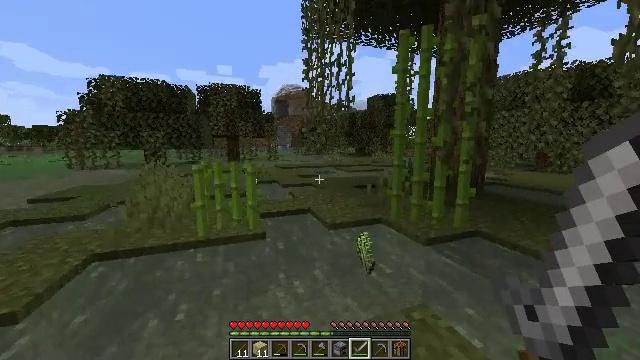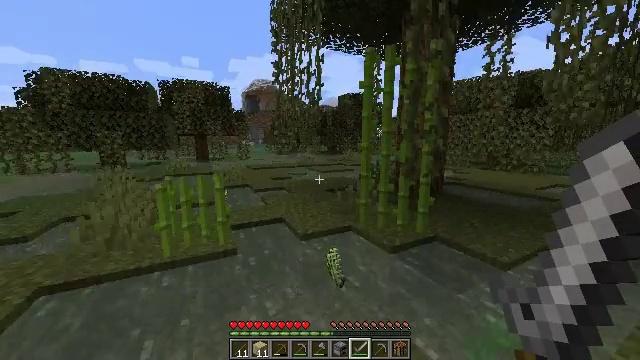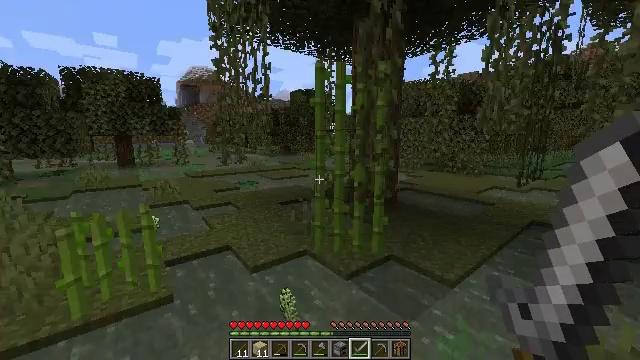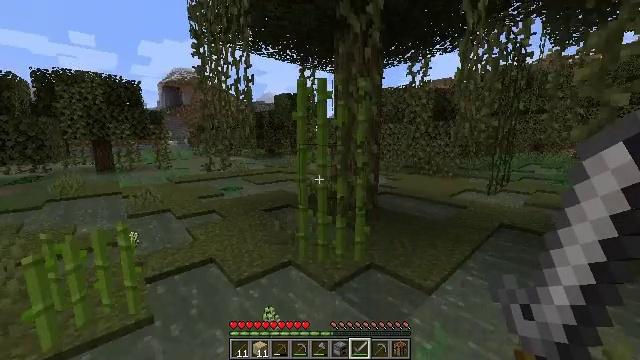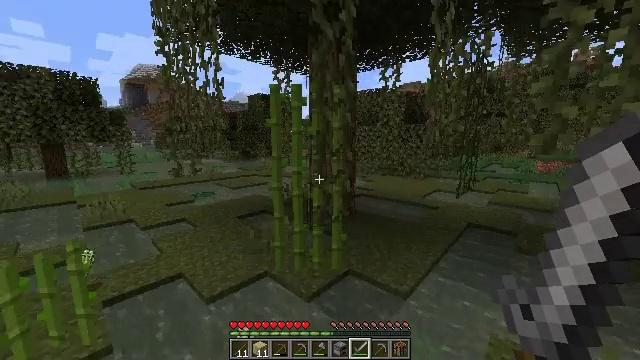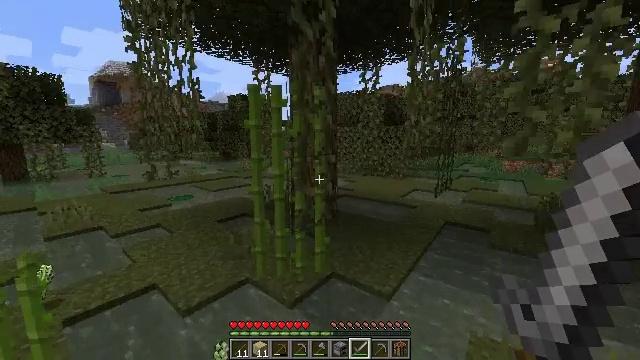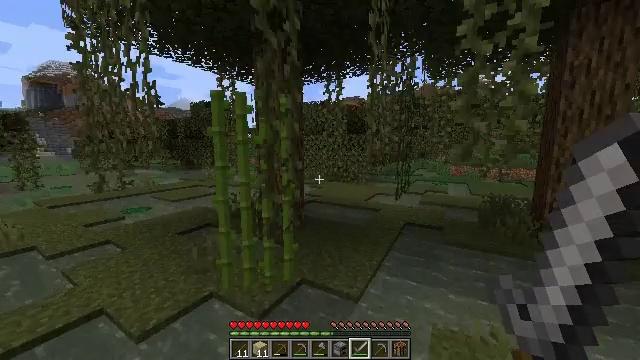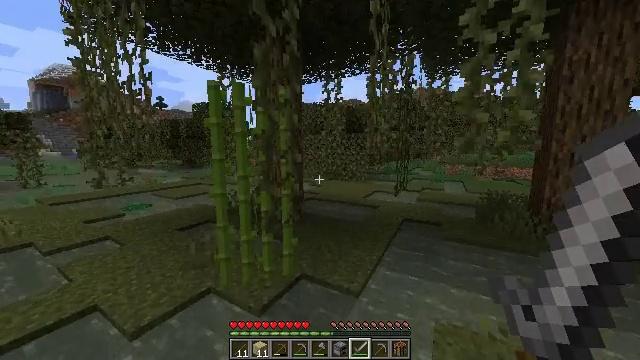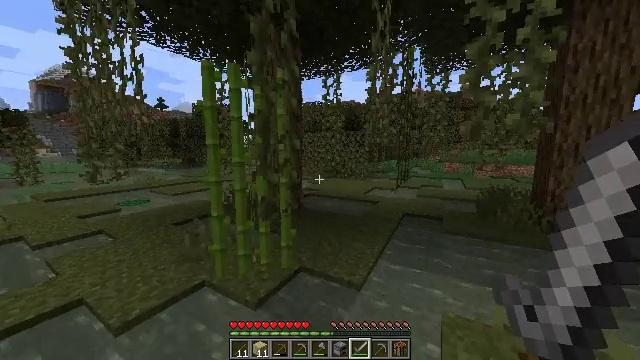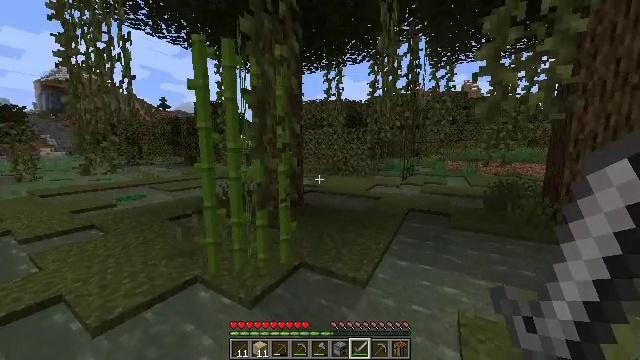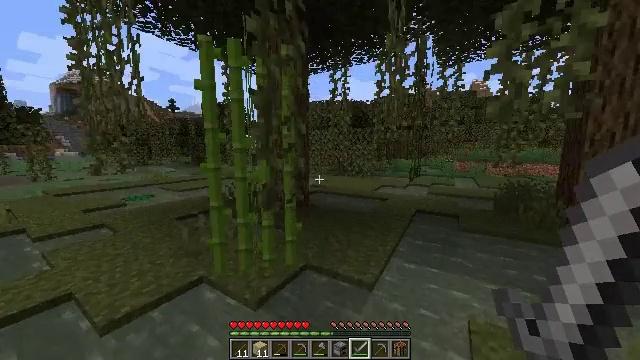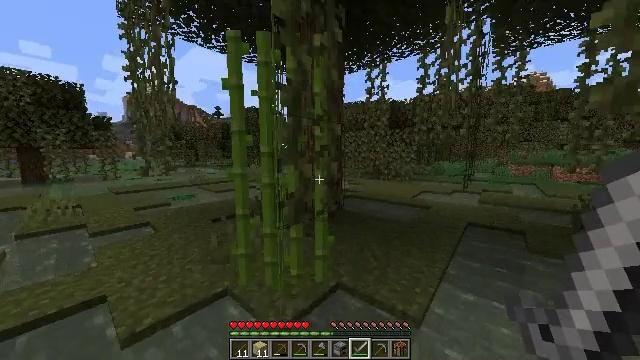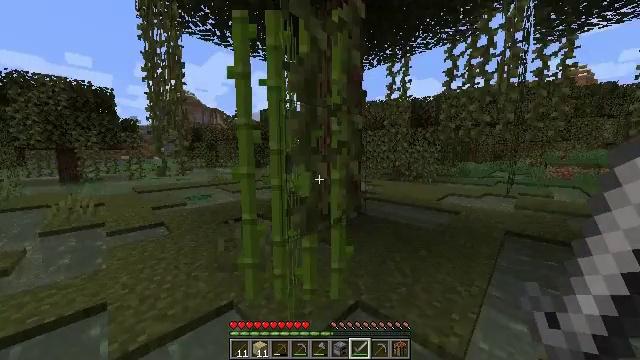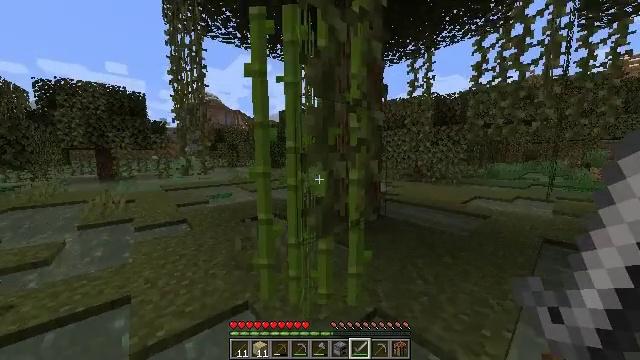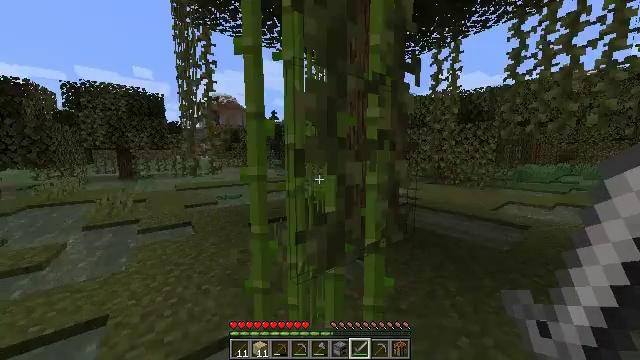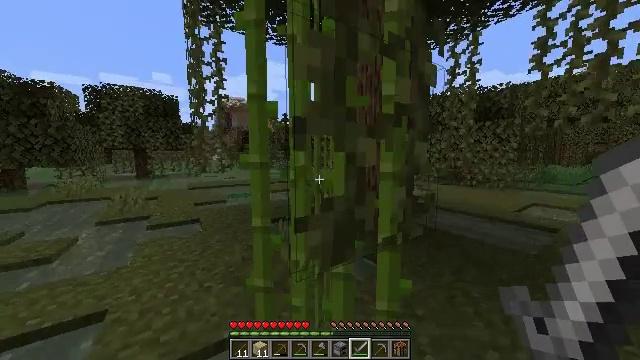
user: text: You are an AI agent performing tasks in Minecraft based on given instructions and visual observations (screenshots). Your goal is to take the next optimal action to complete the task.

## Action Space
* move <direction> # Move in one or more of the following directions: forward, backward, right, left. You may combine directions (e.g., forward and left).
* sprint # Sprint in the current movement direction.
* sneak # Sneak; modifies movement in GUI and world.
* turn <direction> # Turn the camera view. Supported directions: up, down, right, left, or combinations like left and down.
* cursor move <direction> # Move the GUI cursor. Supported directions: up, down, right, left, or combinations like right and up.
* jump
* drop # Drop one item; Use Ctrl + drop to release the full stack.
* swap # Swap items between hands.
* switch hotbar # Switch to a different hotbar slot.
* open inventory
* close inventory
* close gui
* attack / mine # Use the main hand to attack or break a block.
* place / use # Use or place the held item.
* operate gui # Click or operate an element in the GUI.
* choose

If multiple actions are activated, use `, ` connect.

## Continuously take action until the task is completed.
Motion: motion action
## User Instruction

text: Harvest sugar cane from the plant.
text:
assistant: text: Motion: move forward, sprint, turn right and down
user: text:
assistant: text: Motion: move forward, sprint, turn right
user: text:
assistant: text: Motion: move forward, sprint, turn right
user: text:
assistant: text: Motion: move forward, sprint, turn right
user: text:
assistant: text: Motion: move forward, sprint, turn right
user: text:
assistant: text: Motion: move forward, sprint, turn right and up
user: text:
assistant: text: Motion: move forward, sprint
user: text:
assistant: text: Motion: move forward, sprint
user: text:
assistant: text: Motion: move forward, sprint
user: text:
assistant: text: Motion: move forward, sprint, turn left
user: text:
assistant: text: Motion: move forward, sprint, turn left
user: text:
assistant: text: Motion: move forward, sprint, turn left
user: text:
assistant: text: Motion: move forward, sprint, turn left
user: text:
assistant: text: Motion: move forward, sprint, turn left
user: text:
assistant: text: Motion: move forward, sprint, turn left
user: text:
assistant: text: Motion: move forward, sprint, attack / mine
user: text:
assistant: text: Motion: move forward, sprint, attack / mine
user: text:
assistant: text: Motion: move forward, sprint, attack / mine
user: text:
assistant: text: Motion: move forward, sprint, attack / mine
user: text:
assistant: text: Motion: move forward, sprint
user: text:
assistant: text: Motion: move forward, sprint, jump
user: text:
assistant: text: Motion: move forward, sprint, jump
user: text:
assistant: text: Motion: sprint, jump